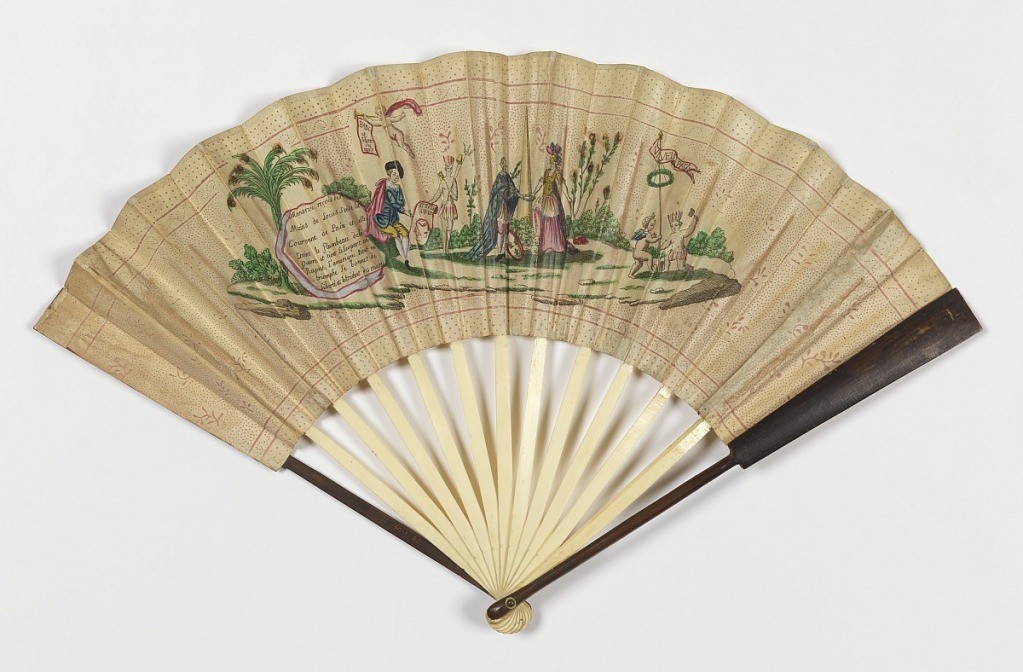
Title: Pleated fan
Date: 1778–1793
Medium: Paper leaf with hand-colored engraving, ivory sticks, wood guards Background print appears to be block printed. The fan probably opriginally had metallic spangles that have deteriorated and fallen off, leaving remnants of tarnished metal in circular shapes. There is a glazing over the printed colors. Possibly gum arabic?
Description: Pleated fan. Paper leaf with hand-colored engraving showing Minerva, with a leopard at her feet and a torch in one hand, presenting an olive branch and wreath to Louis XVI. At right are two putti, one of which is dressed as a Native Indian, holding aloft a banner saying "Vive la Paix" (long live peace). At left, a European and Indigenous woman hold a scroll saying "Etats Unis" (United States). The woman, symbolizing America, holds a trident and  phrygian cap of liberty. Above them, a putto holds a trumpet with a banner "Paix et liberté des mers" (Peace and freedom of the seas). Far left, a cartouche explains the scene in French. Background is an all-over pattern of dots. Ivory sticks and wood guards.